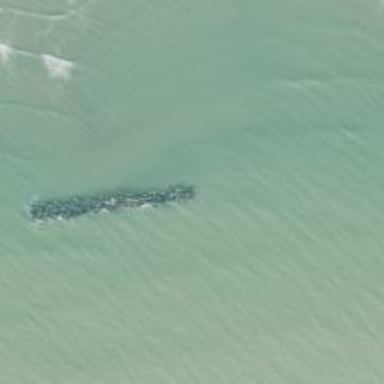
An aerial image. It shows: Breakwater structure.